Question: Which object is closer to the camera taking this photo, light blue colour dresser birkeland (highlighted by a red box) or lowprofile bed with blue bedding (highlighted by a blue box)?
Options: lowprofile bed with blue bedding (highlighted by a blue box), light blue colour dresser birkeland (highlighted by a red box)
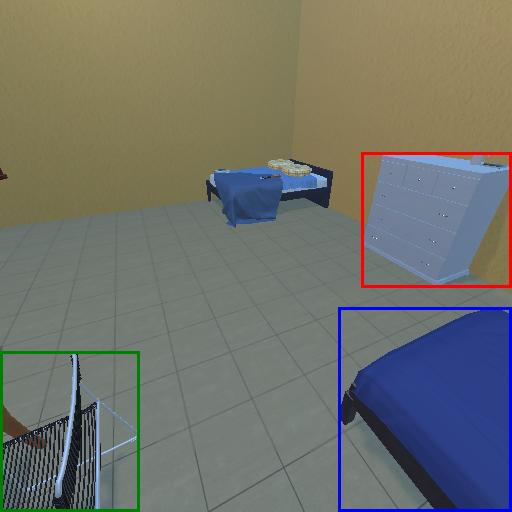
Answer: lowprofile bed with blue bedding (highlighted by a blue box)